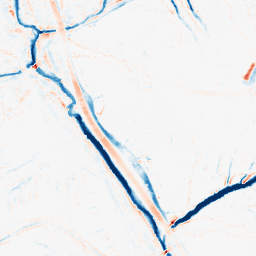
Category: morphological
Decomposition family: morphological
Decomposition parameters: operation: average
size: 5
Upsampling method: bilinear
Upsampling parameters: scale: 8
Upsampling scale: 8